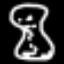
Label: hourglass